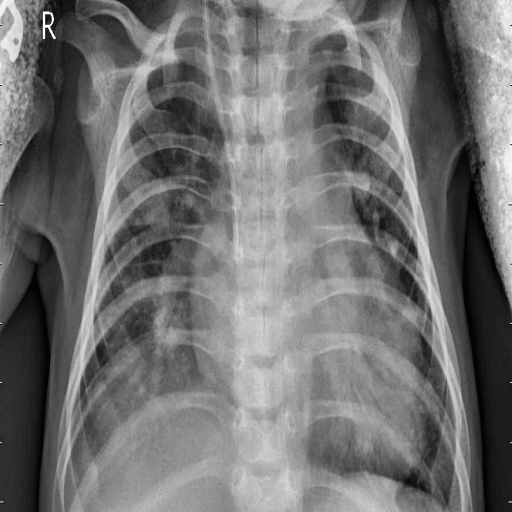
Finding: PNEUMONIA